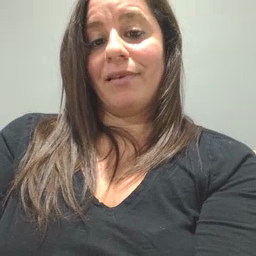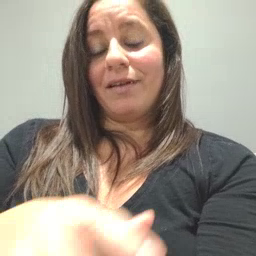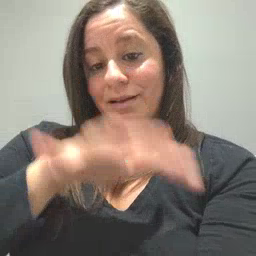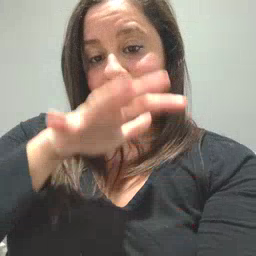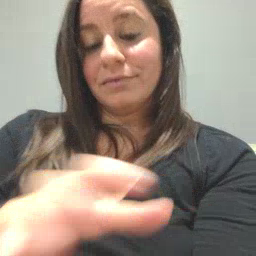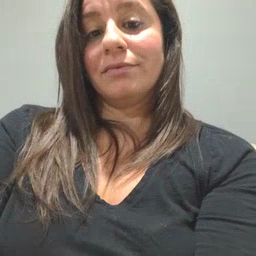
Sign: alligator